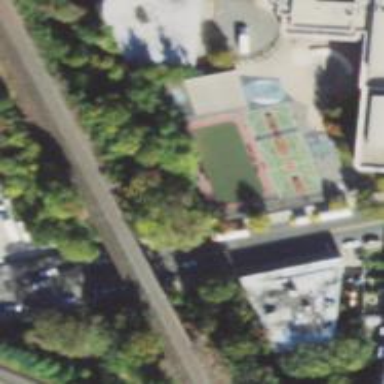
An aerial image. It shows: Asphalt schoolyard for leisure land.